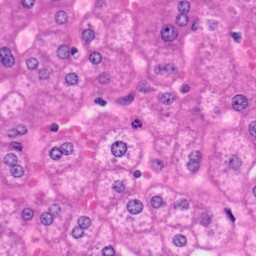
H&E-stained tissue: Liver